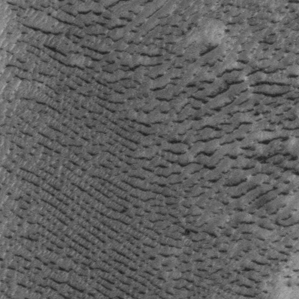
Label: frost